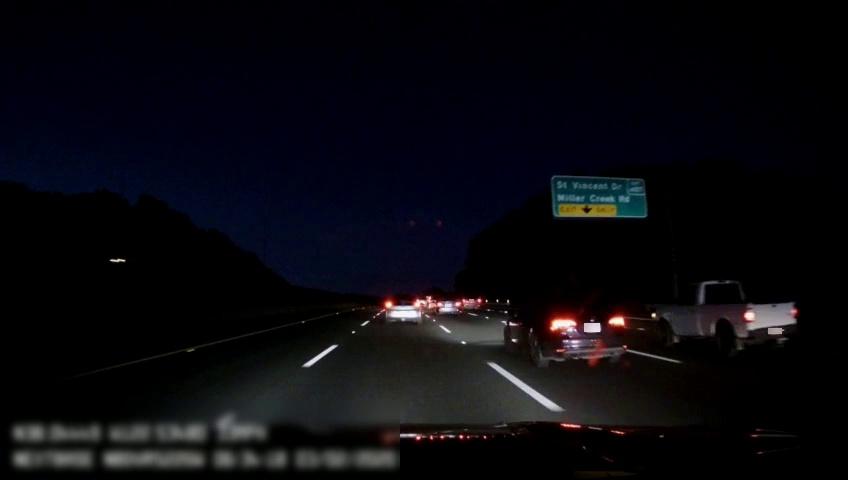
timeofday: Night
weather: Other
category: Drivable Space
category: Vehicles | SUV
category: Vehicles | SUV
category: Vehicles | Car
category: Vehicles | SUV
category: Vehicles | Truck
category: Lanes | Alternate Lane
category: Lanes | Current Lane
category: Lanes | Current Lane
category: Lanes | Alternate Lane
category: Lanes | Alternate Lane
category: Lanes | Alternate Lane
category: Traffic | Signs